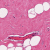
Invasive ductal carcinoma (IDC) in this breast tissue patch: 0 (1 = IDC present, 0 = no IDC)